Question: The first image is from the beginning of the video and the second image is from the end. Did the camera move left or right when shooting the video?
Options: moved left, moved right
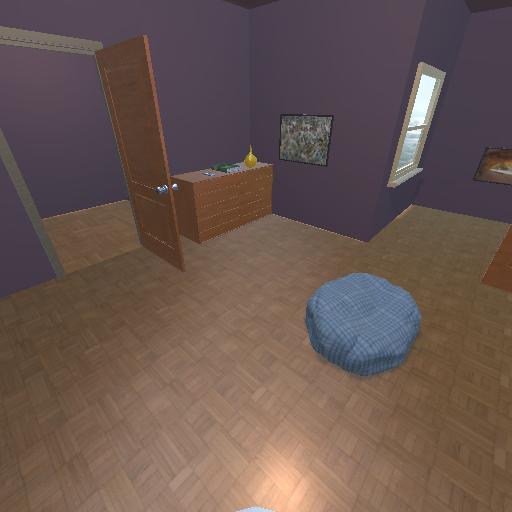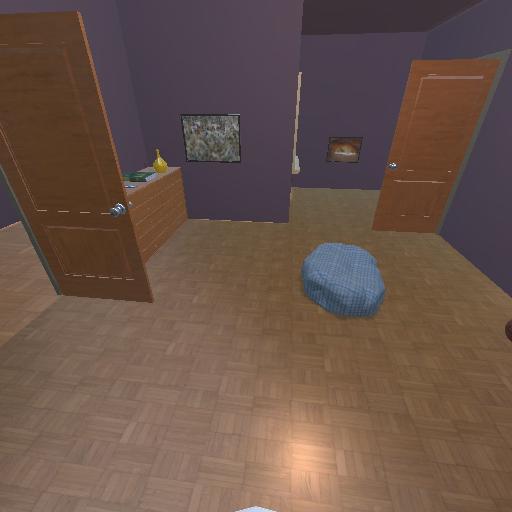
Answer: moved left